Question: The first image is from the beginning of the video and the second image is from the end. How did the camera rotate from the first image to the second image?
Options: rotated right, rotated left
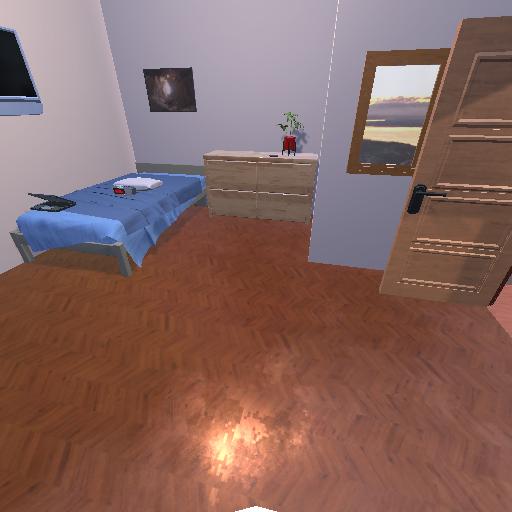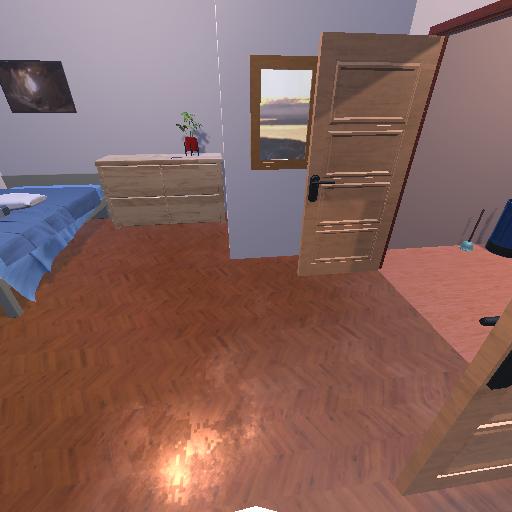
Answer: rotated right